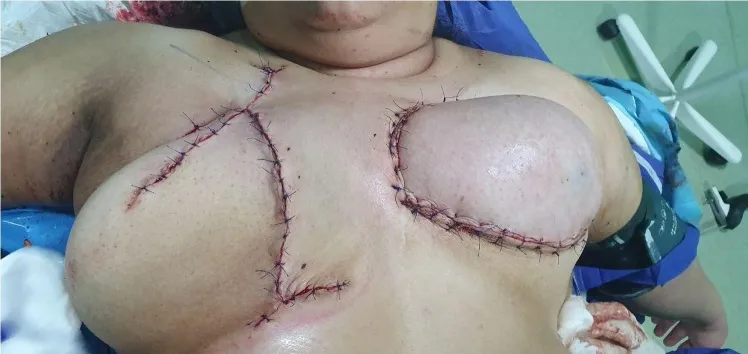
End of the operation, wound closure.
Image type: medical_photograph (other_medical_photograph)